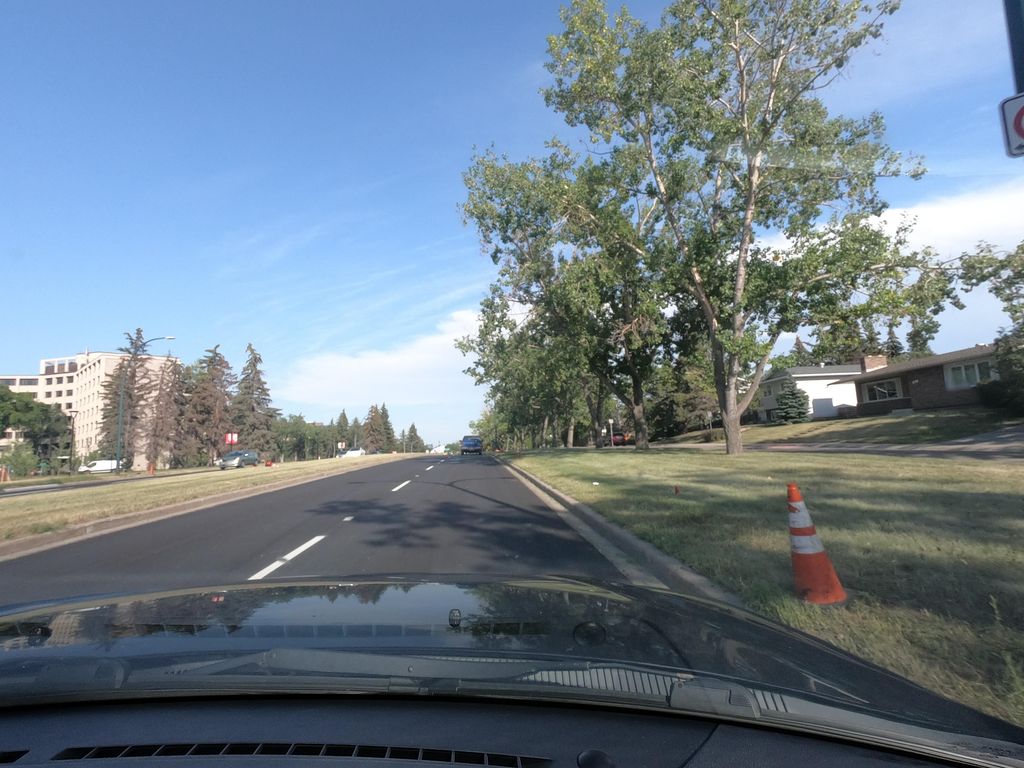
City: calgary